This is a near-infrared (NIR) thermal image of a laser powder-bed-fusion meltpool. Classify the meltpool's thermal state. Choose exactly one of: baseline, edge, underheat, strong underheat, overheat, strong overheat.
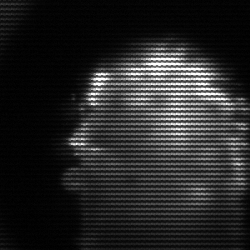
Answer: baseline